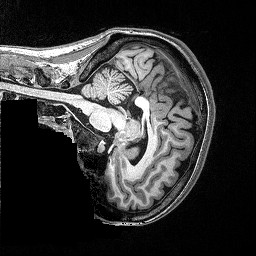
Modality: T1w
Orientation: sagittal
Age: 23
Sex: female
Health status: ill
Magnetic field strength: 3 T
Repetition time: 2.53 s
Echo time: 0.00331 s